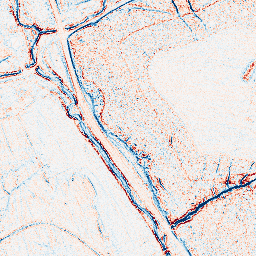
Category: edge_preserving
Decomposition family: anisotropic_diffusion
Decomposition parameters: iterations: 10
kappa: 10
gamma: 0.05
Upsampling method: quartic
Upsampling parameters: scale: 8
Upsampling scale: 8